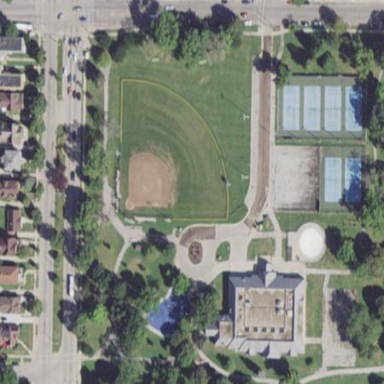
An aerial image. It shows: Softball pitch for leisure and sport activities.